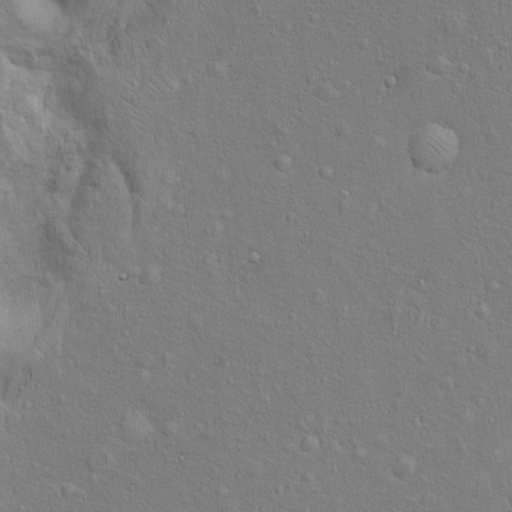
Objects detected: cone, cone, cone, cone